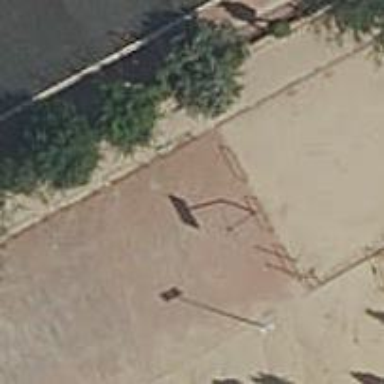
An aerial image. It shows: Concrete basketball court on leisure land pitch.